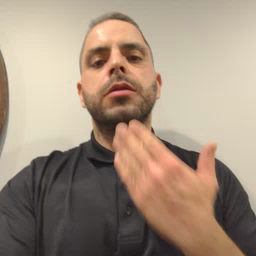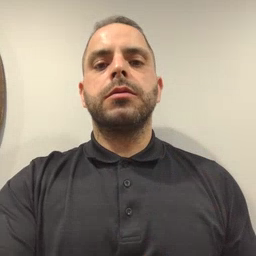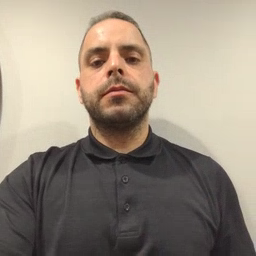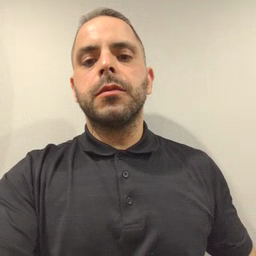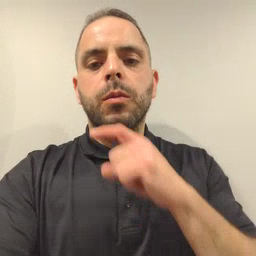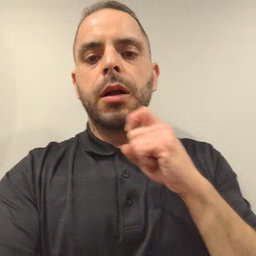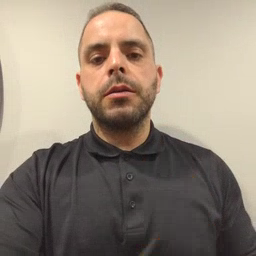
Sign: dry